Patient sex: M
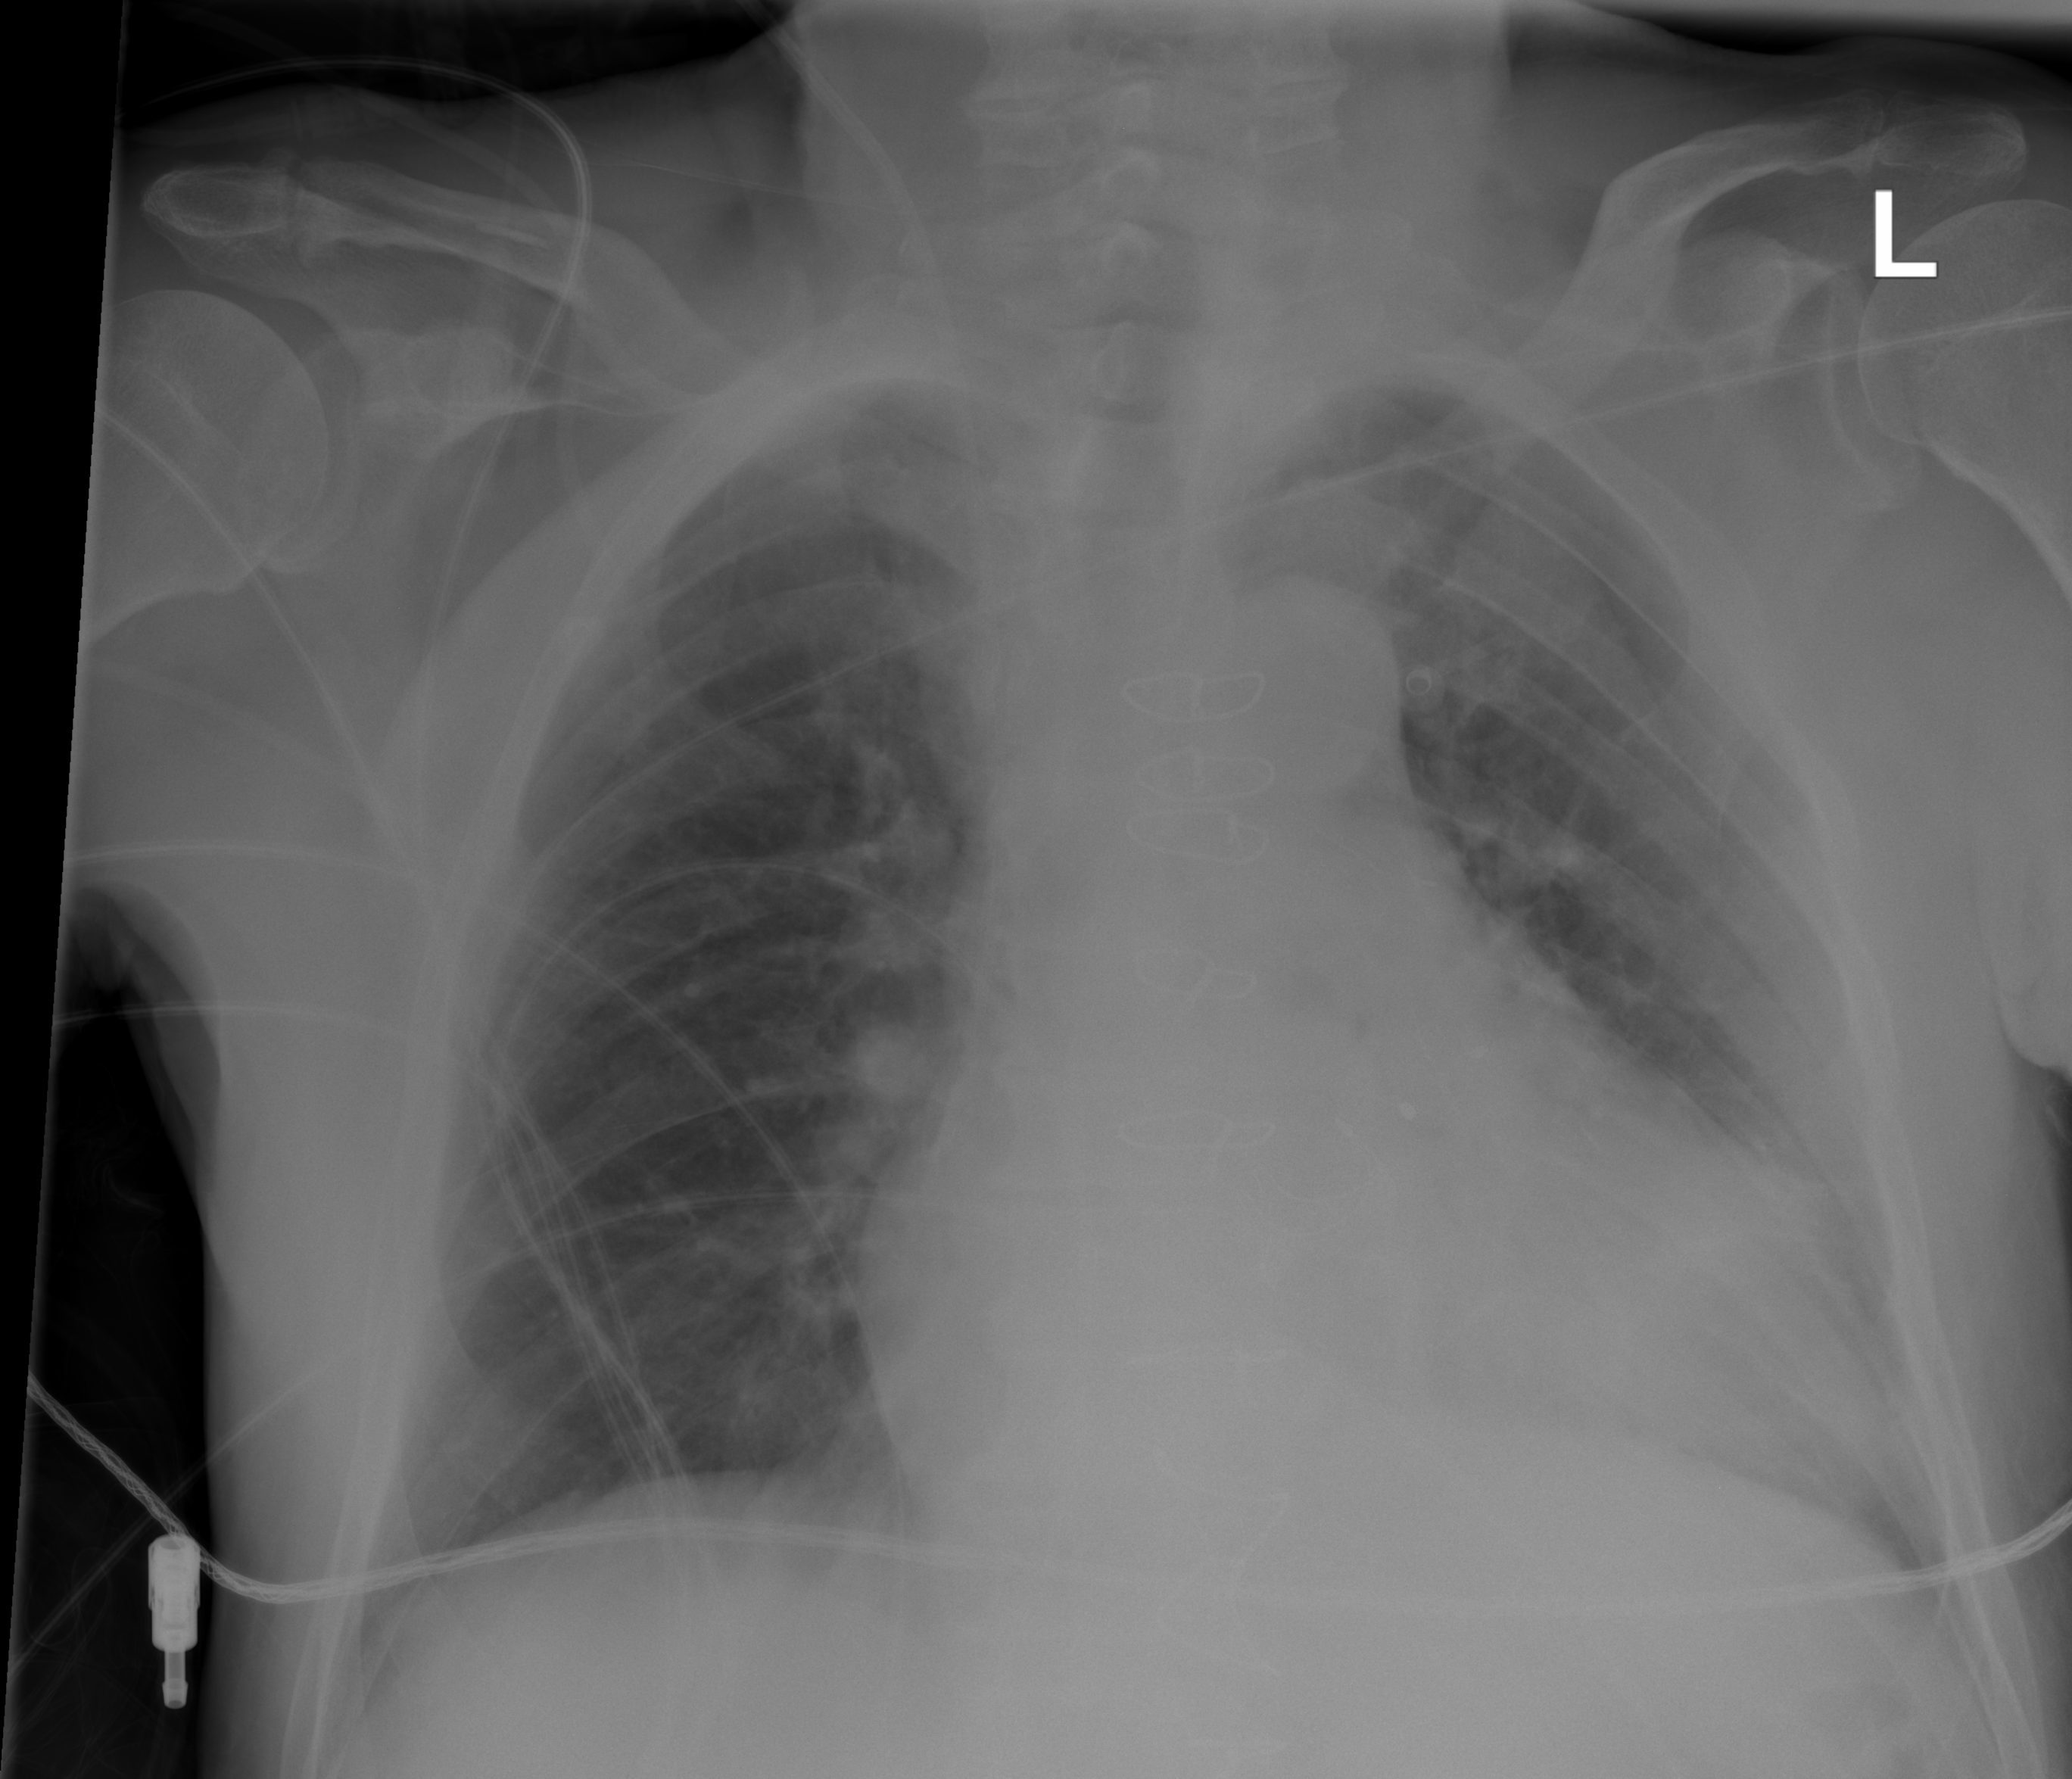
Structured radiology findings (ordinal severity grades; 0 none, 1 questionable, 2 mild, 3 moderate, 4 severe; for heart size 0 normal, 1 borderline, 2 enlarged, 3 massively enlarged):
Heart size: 3
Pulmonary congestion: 1
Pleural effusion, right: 0
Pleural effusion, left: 0
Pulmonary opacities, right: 0
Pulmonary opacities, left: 0
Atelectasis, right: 0
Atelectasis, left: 0